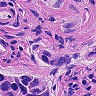
Metastatic tissue present: yes